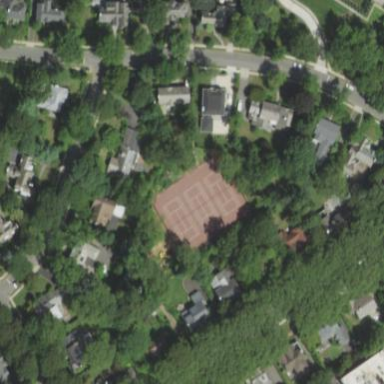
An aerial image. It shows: Tennis court on pitch.